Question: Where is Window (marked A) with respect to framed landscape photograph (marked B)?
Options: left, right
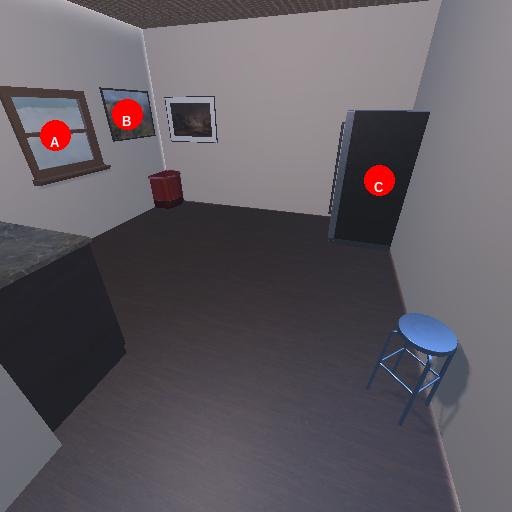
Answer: left